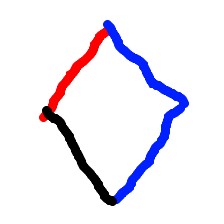
Shape: rhombus